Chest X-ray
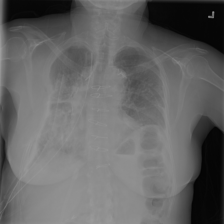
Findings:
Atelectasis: negative
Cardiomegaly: negative
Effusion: negative
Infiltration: negative
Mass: negative
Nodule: negative
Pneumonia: negative
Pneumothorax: negative
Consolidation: negative
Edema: negative
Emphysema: negative
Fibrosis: negative
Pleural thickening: negative
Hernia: negative